You are looking at the continuous-wavelet transform of a rotating shaft's vibration signal. What is the most likely rotor condition (normal, misalignment, unbalance, looseness)?
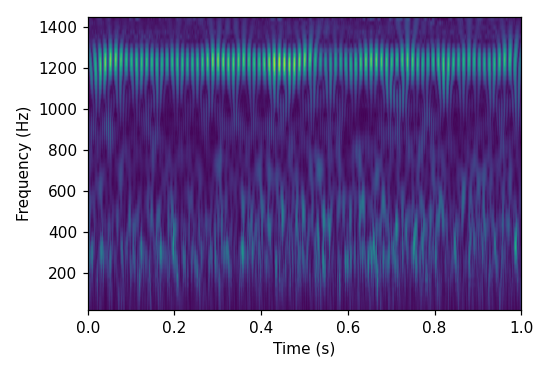
Answer: misalignment